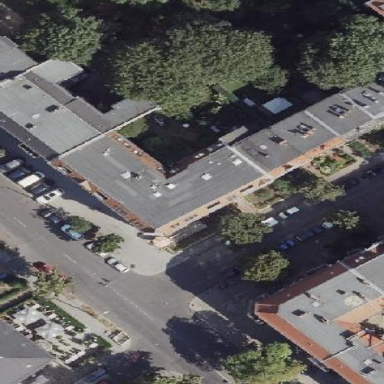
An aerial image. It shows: Image showing building with apartments.